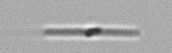
Label: Leptocylindrus